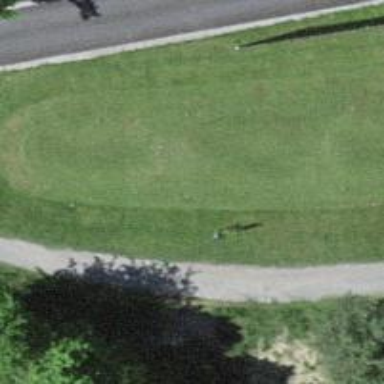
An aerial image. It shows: Golf tee.